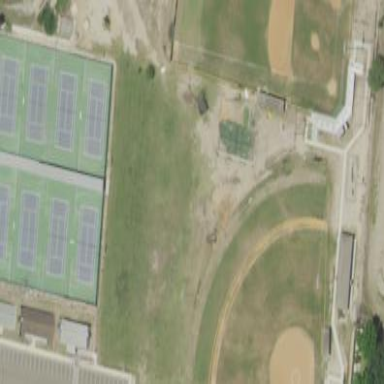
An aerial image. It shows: Baseball pitch for leisure land.